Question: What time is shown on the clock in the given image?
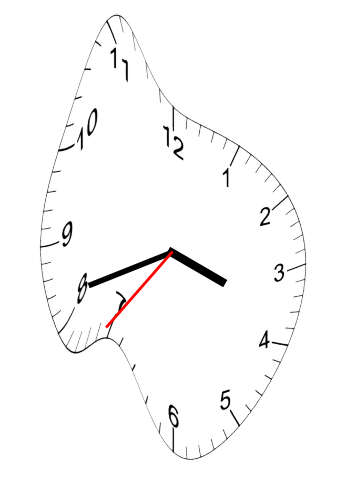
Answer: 03:41:36